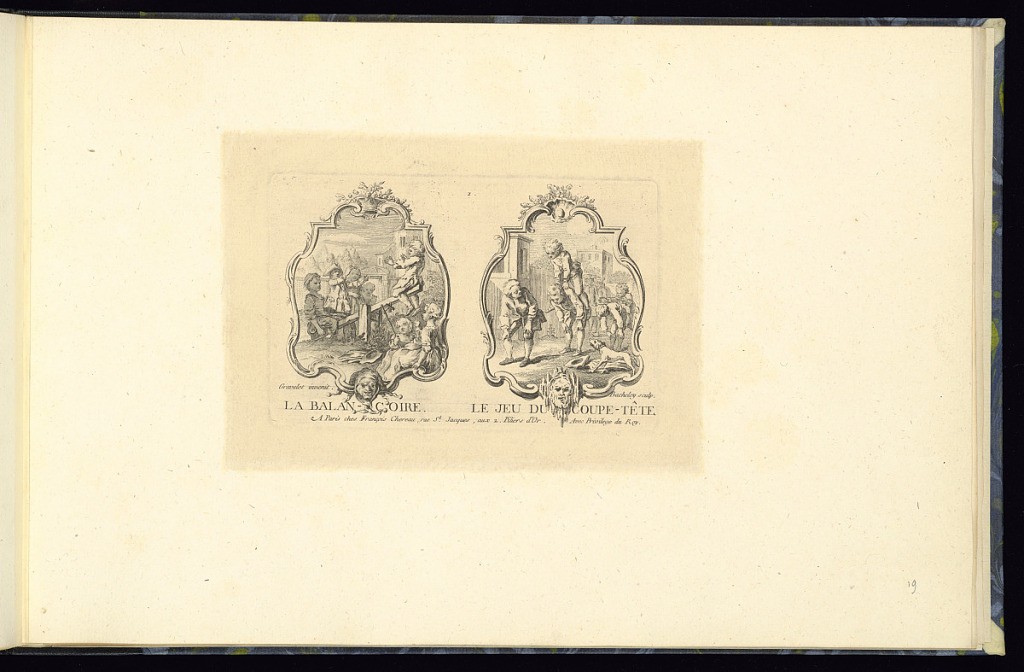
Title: LA BALANÇOIRE / LE JEU DU COUPE-TÊTE
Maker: Jacques Bacheley, French, 1712 – 1781
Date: mid- 18th century
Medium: etching on paper
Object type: Print
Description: First plate from a series of twelve scenes depicting children's games, framed within decorative rococo cartouches, two per plate, side-by-side. The left-hand scene shows a group of children playing on a seesaw within a landscape, with buildings in the background. The right-hand scene shows a group of children playing piggyback with a dog in the foreground, within a landscape with buildings in the background. The bottom of each cartouche incorporates mascarons. The titles are lettered below each frame. The plate is signed and numbered.